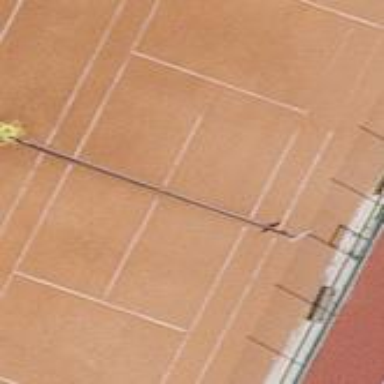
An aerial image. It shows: Tennis court in leisure pitch.